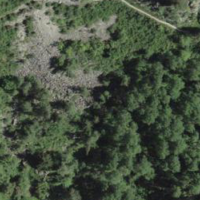
EUNIS habitat code: 24
Species observed at this site:
Lactuca perennis
Amelanchier ovalis